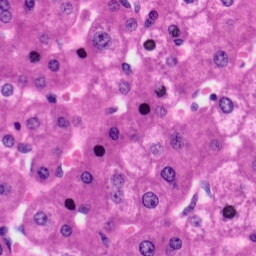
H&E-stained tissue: Liver